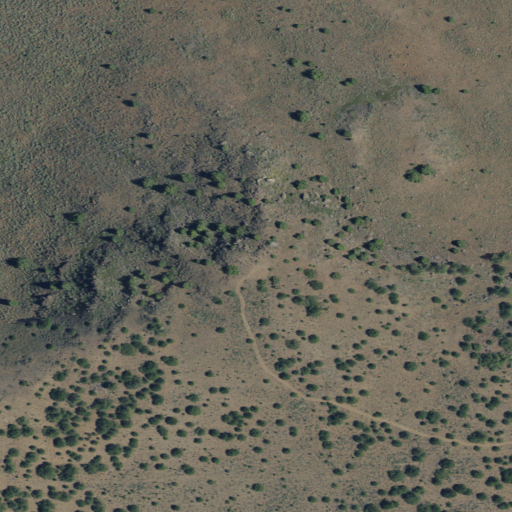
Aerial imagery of mountain in Oregon named Juniper Mountain containing shrub and evergreen forest